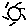
Label: sun